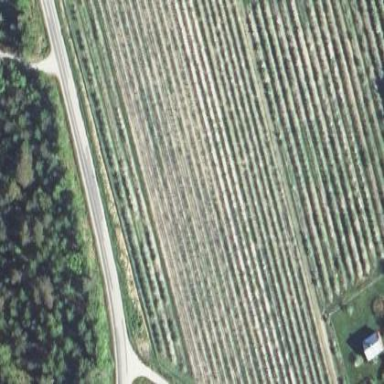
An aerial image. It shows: Orchard.